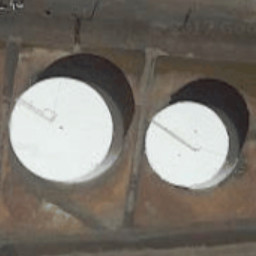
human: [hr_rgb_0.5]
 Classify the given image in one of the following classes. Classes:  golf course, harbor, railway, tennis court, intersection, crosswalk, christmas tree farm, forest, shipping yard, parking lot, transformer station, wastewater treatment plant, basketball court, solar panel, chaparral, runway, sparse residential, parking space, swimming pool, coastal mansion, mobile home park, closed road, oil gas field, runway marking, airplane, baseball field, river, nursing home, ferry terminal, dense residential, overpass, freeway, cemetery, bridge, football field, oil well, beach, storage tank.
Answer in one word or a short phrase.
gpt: storage tank